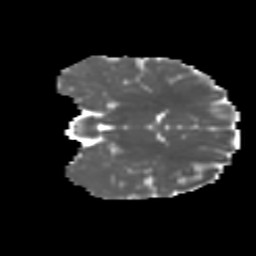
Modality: MD
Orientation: coronal
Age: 15
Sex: male
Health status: ill
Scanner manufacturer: ge
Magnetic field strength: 3 T
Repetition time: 6.752 s
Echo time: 0.079 s